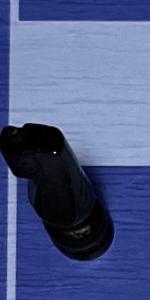
Label: Knight_Black